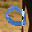
Label: 0